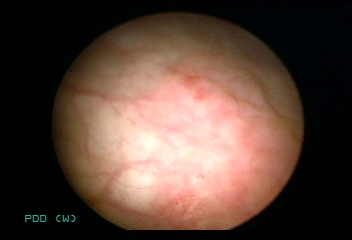
Modality: WLC
Class: Normal mucosa
Bladder cancer association: No